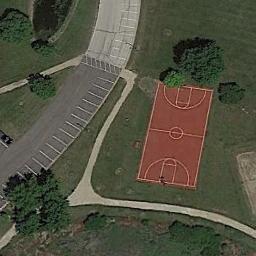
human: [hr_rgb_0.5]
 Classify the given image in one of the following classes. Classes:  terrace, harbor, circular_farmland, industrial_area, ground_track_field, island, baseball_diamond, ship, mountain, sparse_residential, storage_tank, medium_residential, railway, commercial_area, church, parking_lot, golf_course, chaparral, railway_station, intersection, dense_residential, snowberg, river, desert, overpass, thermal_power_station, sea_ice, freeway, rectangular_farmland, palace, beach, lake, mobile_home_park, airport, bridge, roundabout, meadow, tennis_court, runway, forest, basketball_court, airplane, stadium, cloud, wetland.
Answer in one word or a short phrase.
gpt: basketball_court